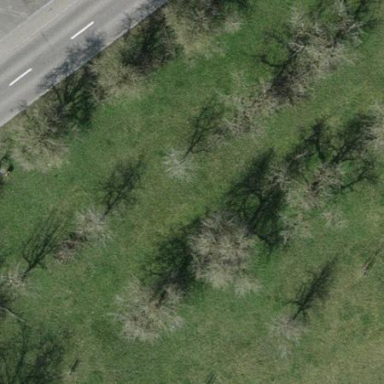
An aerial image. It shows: Orchard.